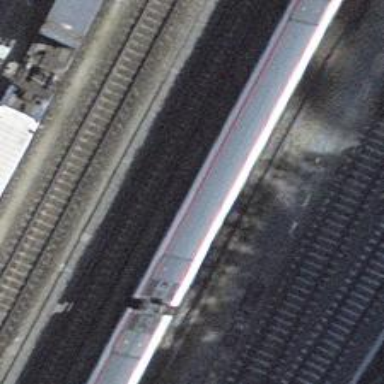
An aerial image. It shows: View of railway yard.